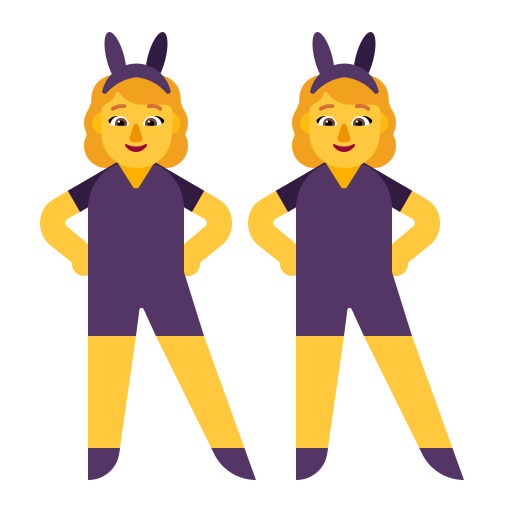
woman with bunny ears flat default